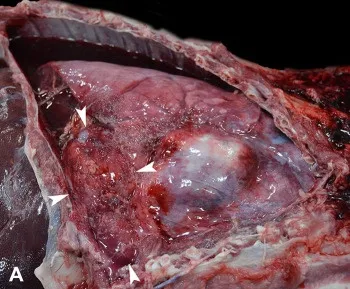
Photographs from gross post-mortem examination of an adult castrated male Vietnamese pot-bellied pig with acute dyspnea and lethargy. (A) The pleural cavity contains a moderate amount of dark red serosanguinous effusion with abundant fibrin along the pleura of the left lung lobes, ventral right lung lobes, and adjacent pericardial sac. The left caudal lung lobe (denoted by white arrowheads) is markedly expanded and displaced to the right of the midline.
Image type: medical_photograph (other_medical_photograph)